Aerial crown-view tile of a tropical tree (Barro Colorado Island, Panama), acquired 20241112:
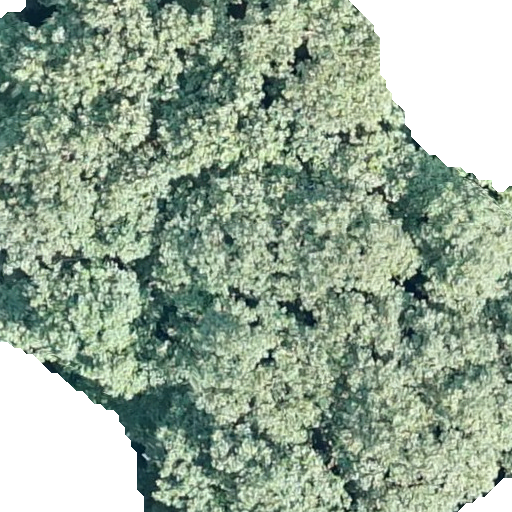
Species: Hieronyma alchorneoides
GBIF accepted scientific name: Hieronyma alchorneoides
Crown area: 441.561 m²